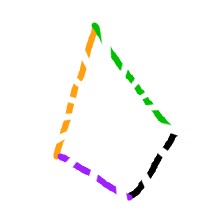
Shape: kite